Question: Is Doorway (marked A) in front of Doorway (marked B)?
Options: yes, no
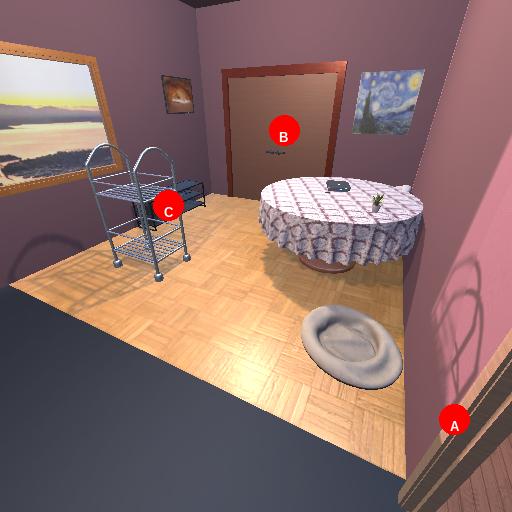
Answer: yes